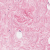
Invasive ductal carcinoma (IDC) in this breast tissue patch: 0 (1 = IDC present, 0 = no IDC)